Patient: sex F, age 32
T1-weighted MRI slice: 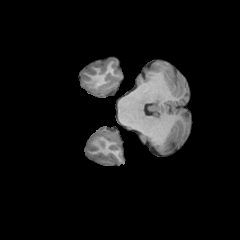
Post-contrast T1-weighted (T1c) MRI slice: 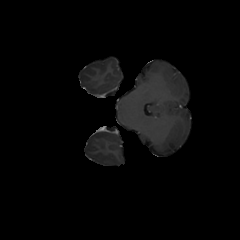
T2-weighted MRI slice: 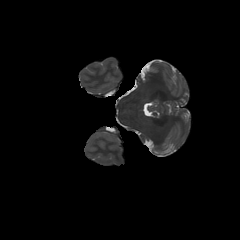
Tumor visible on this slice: no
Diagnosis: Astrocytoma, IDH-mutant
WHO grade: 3